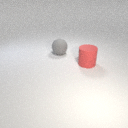
large gray rubber sphere behind large red rubber cylinder